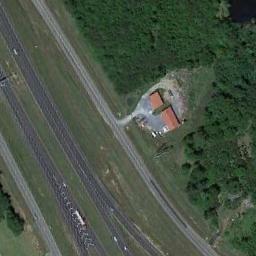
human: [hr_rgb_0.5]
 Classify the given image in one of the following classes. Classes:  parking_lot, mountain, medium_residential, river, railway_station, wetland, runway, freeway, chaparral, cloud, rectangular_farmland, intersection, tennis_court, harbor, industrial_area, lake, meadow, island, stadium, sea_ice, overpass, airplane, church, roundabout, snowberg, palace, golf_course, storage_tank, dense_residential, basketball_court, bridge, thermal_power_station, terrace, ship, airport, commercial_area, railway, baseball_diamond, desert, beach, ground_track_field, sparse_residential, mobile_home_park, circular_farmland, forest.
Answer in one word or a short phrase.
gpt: freeway